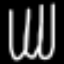
Label: fork